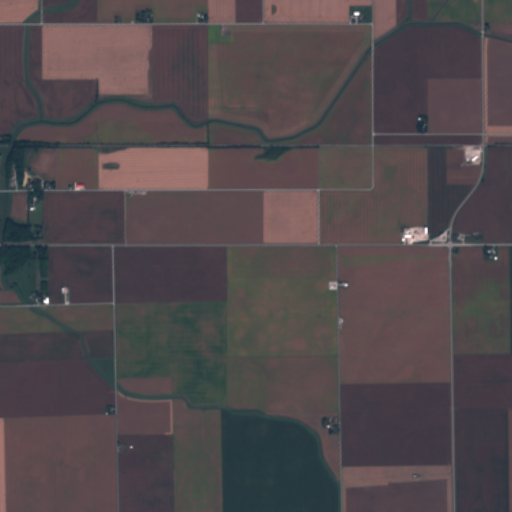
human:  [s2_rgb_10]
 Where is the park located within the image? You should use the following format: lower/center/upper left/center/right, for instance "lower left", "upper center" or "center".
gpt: The park is located in the center left of the image.
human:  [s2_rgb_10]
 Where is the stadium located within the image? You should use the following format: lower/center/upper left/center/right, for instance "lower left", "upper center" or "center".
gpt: The stadium is located in the center left of the image.
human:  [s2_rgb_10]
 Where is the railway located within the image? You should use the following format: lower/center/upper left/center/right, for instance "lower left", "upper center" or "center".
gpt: The railway is located in the upper of the image.
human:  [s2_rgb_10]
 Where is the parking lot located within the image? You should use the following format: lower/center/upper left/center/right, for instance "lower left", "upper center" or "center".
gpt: There is no parking lot in the image.